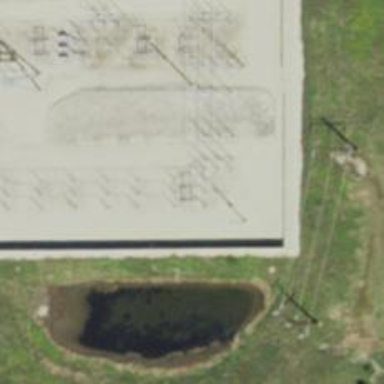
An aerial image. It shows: Switch for power supply.